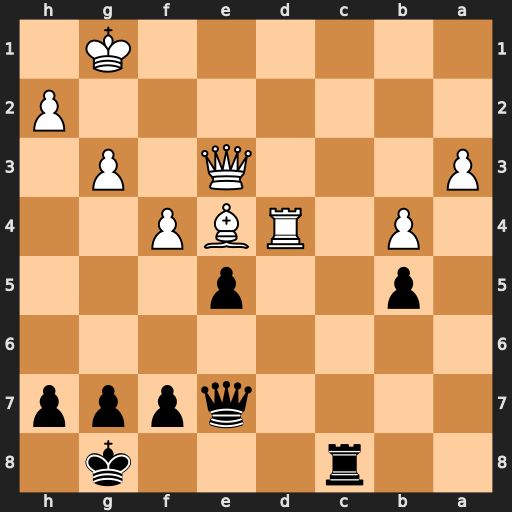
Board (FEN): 2r3k1/4qppp/8/1p2p3/1P1RBP2/P3Q1P1/7P/6K1
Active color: b
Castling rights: -
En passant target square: -
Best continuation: exd4 Bxh7+ Kf8